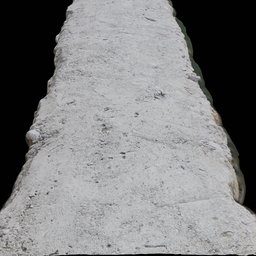
Label: architecture